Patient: sex F, age 76
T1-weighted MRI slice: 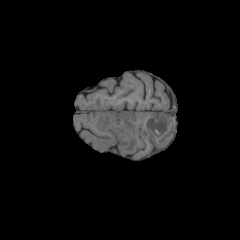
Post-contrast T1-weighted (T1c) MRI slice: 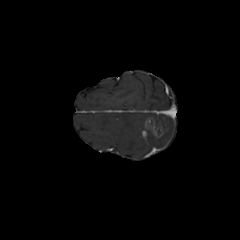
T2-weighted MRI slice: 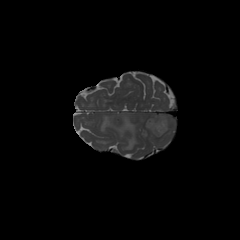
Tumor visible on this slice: yes
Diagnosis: Glioblastoma, IDH-wildtype
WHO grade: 4